Interaction volume radius: 5 \u00c5
Interaction volume height: 20 \u00c5
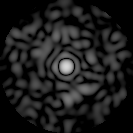
Disorder parameter: 0.8049